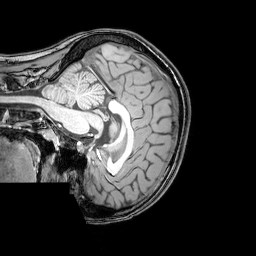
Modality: T1w
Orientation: sagittal
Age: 25
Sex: female
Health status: healthy
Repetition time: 0.081 s
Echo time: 0.037 s